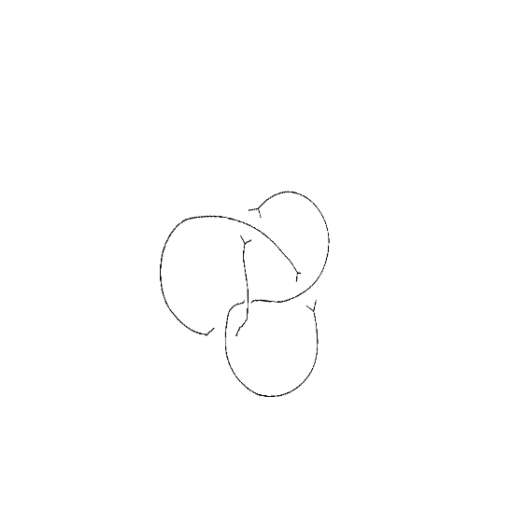
Crossing number: 4